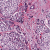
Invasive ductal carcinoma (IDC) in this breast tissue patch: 1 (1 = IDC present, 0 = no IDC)